Question: I am remotely debugging a dll (C++, unmanaged) for Microsoft FSX (I do not know whether this matters). The dll is compiled as "Multi-threaded-dll", since it does not work as "Multi-threaded-dll debug". My dll currently just contains a 'DllStart' and 'DllStop' function, this is standard in FSX.
I general debugging works (it stops at my breakpoints), but somehow the debugger also stops in places where I did place a breakpoint. First the issue came up in the "NO Source available" flavor. After checking
1. Suppress "No Source Available" pane in 2010 and
2. No Source available
the only solution working for me was to install the mentioned <URL> ".

'bglmanx.dll' is another dll, also started by FSX. I was thinking, OK, maybe there is some ambiguity about the symbols and have renamed my functions to 'DllStartFSXM' and 'DllStopFSXM' (and hence being unique). No improvement.
Any ideas, hints?
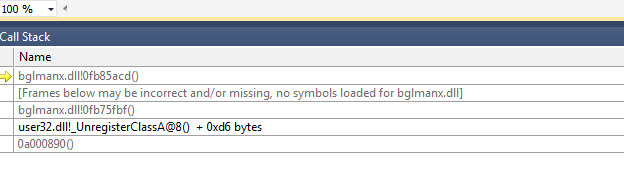
Answer: It could be caused by having __asm int 3 or a DebugBreak in the other code?
Perhaps there is some way of disabling these commands or reimplmenting the DebugBreak function?